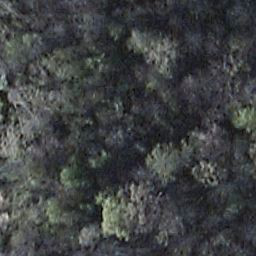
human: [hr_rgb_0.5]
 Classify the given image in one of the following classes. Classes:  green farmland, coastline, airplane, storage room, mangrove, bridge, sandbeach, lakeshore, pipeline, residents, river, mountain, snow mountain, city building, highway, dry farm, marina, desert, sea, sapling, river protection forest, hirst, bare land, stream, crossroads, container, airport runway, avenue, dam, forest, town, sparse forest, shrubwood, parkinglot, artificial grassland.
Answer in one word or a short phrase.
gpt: shrubwood